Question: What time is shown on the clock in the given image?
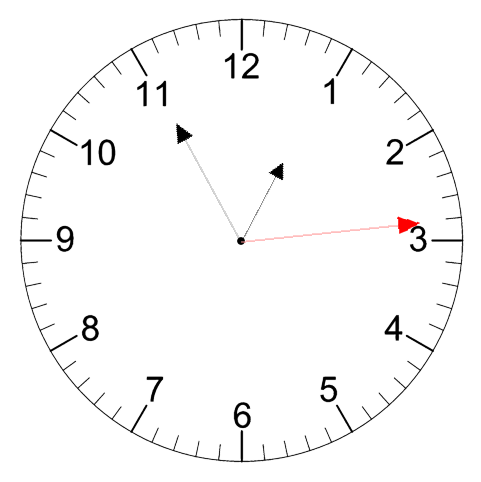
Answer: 12:55:14